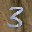
Label: 3